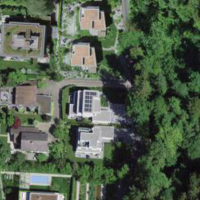
EUNIS habitat code: 55
Species observed at this site:
Fagus sylvatica